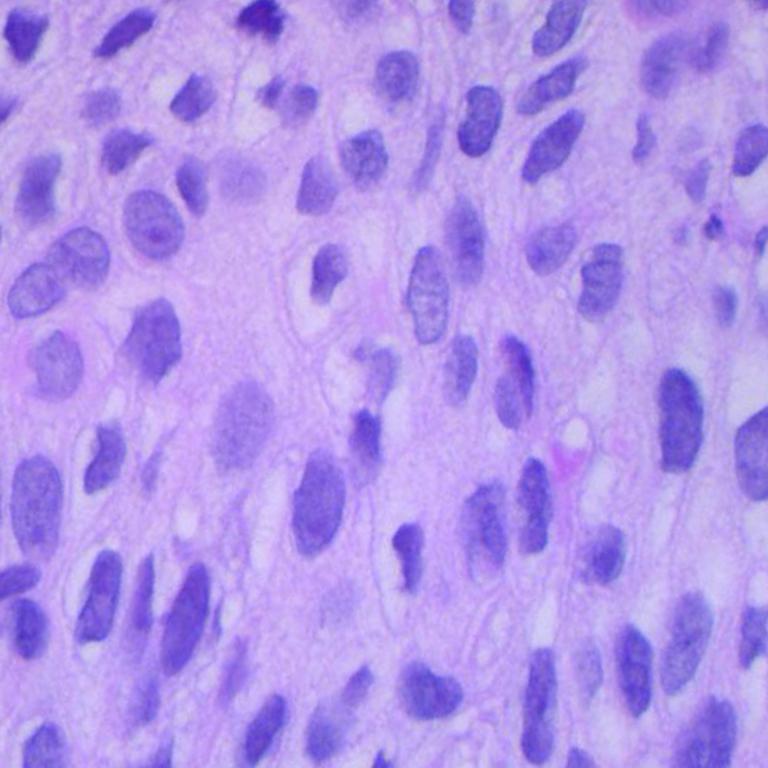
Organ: lung
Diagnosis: squamous carcinomas